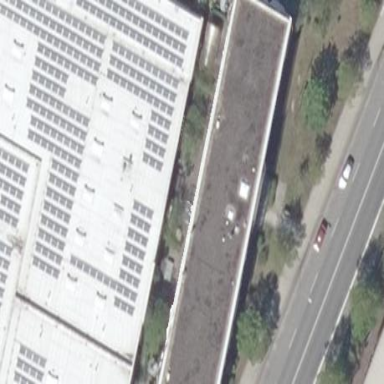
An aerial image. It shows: Flat-roofed commercial building.